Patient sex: M
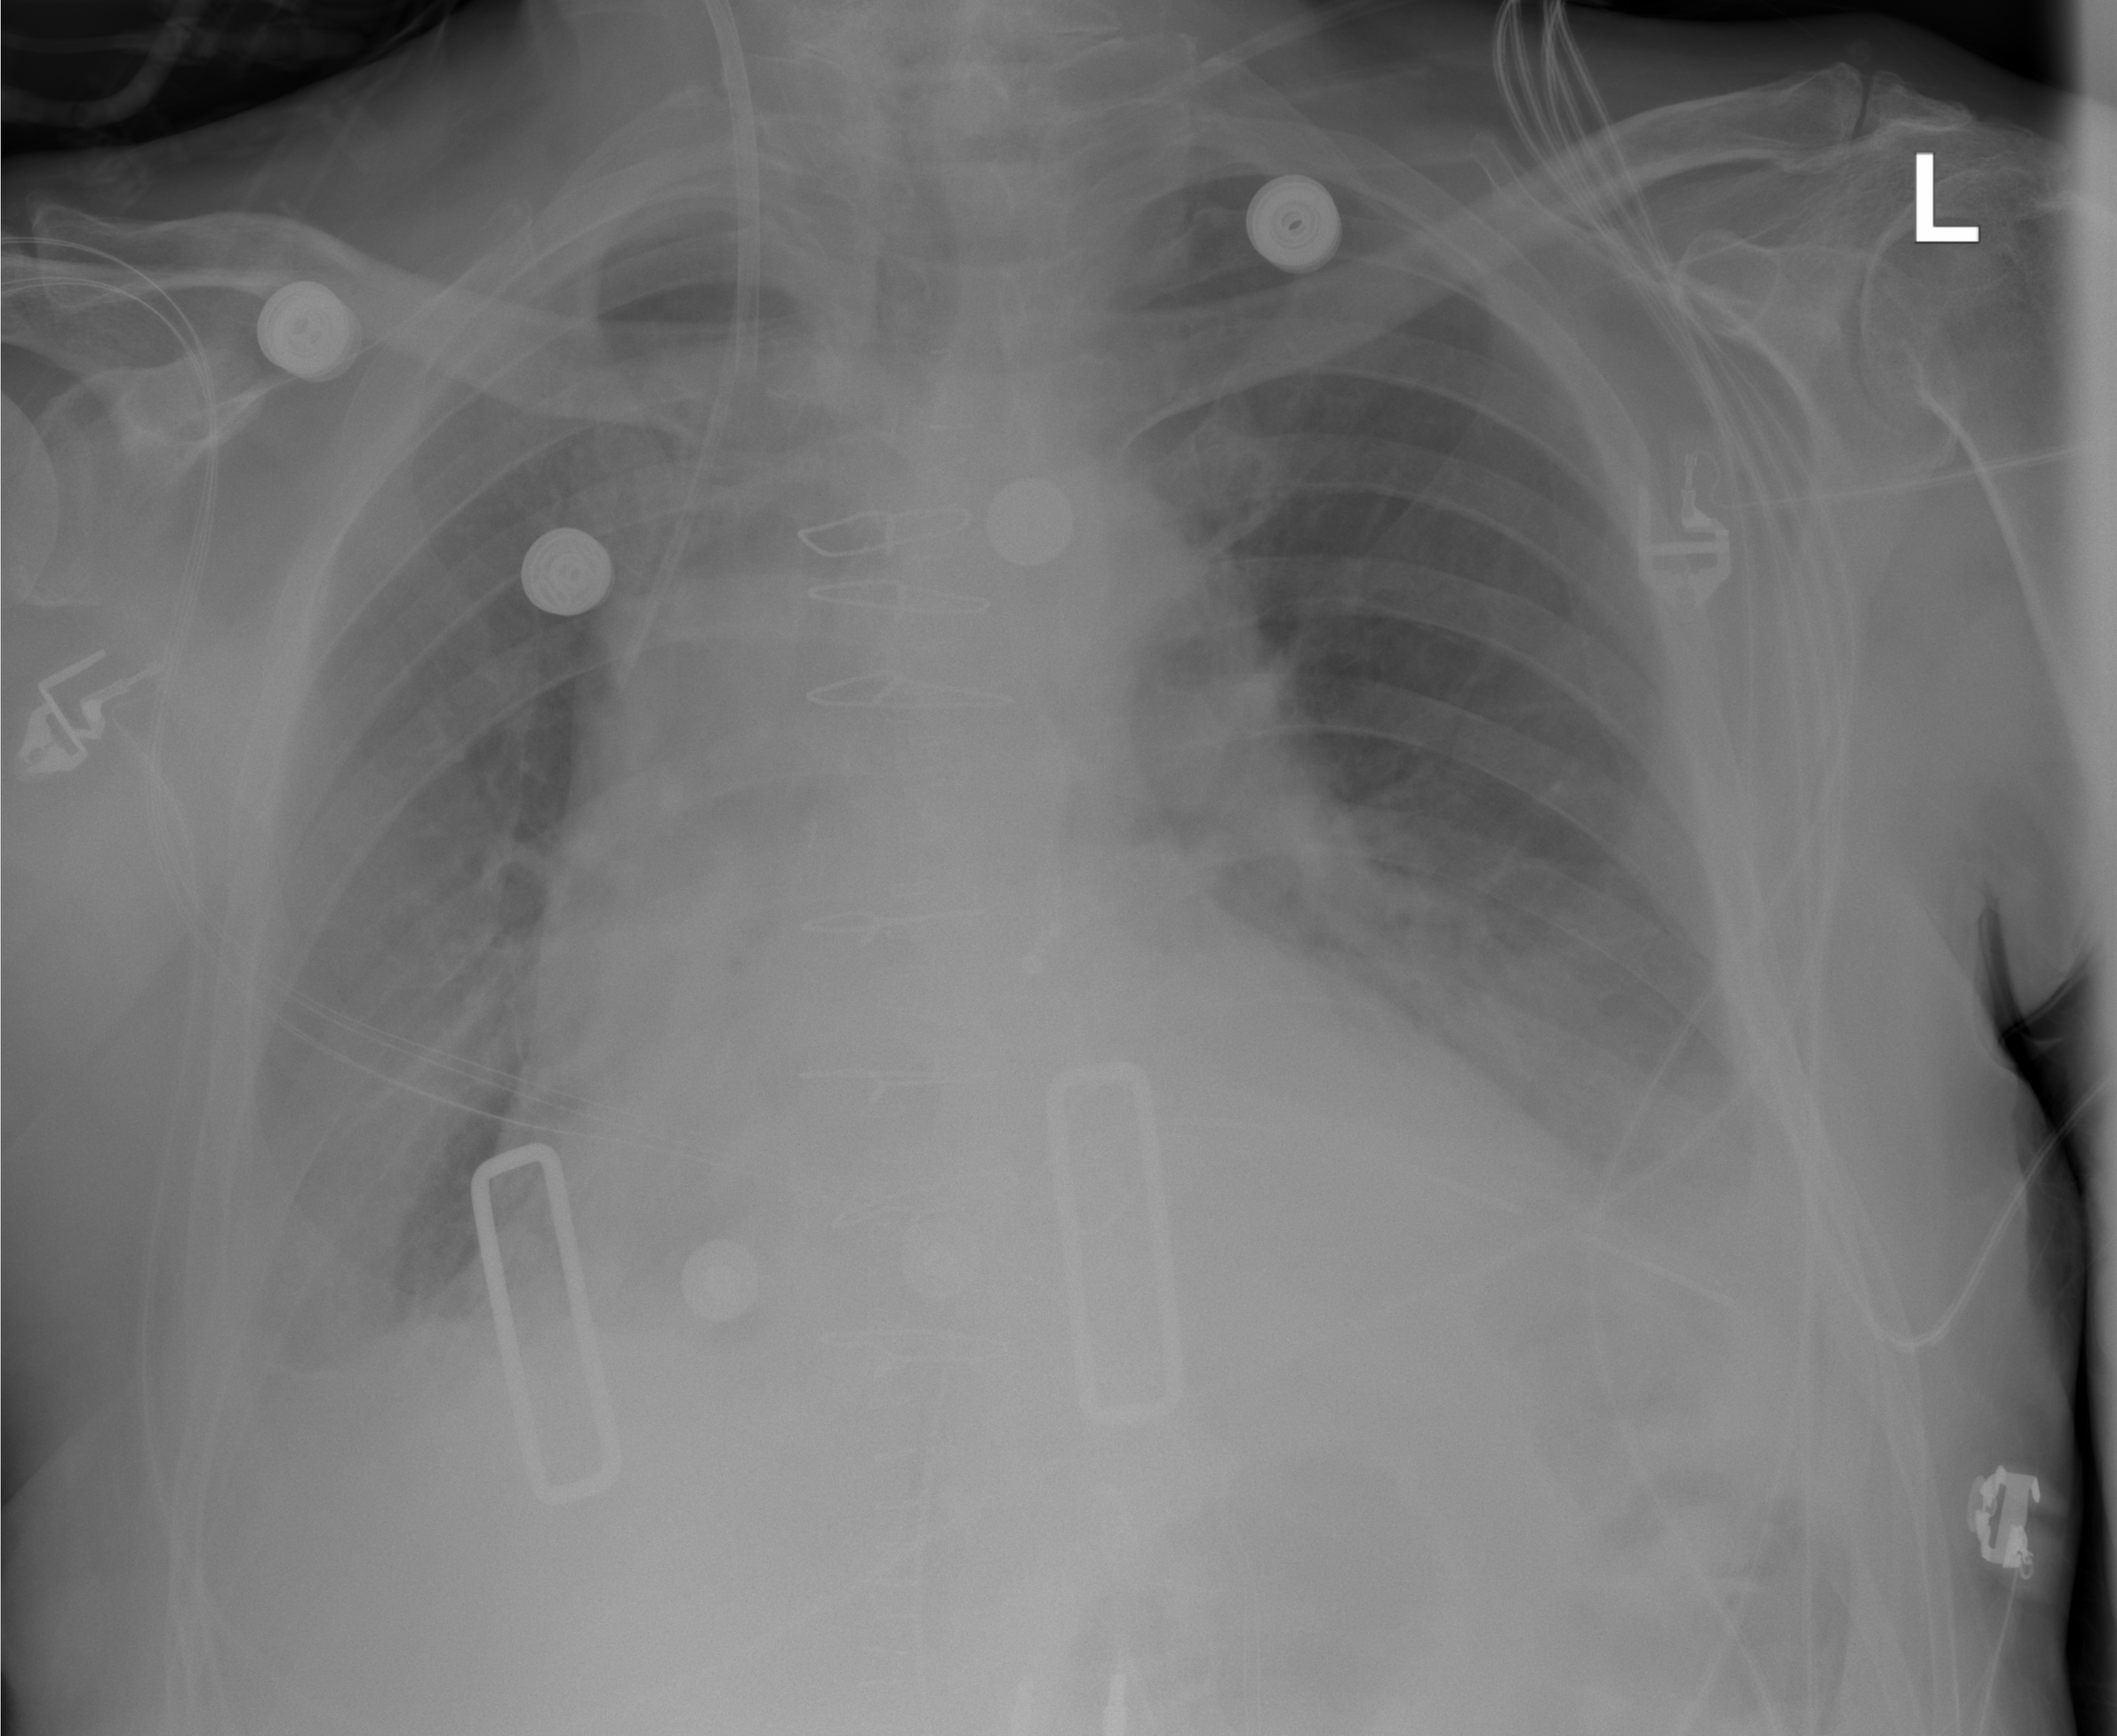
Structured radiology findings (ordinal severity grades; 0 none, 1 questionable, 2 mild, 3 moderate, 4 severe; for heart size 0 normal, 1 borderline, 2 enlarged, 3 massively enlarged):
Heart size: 2
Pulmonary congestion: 0
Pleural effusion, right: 2
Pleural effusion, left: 2
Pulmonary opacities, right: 2
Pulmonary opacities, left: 0
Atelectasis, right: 2
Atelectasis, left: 2